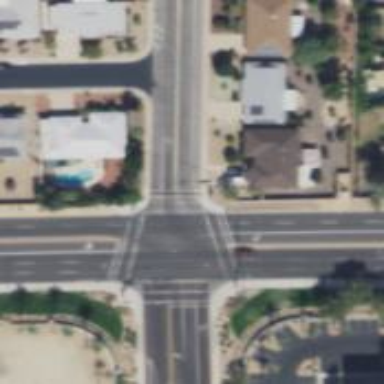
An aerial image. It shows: Solid stop line on the road.